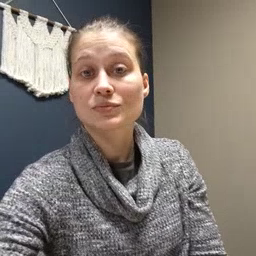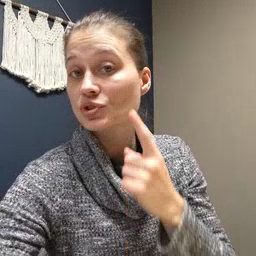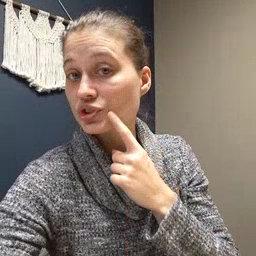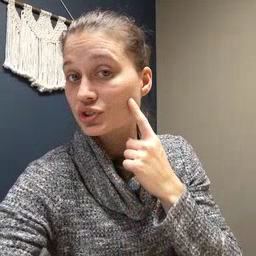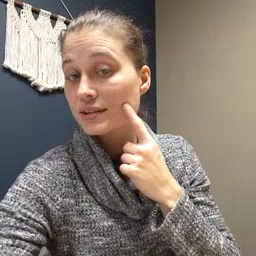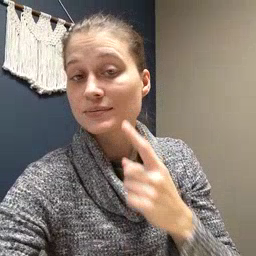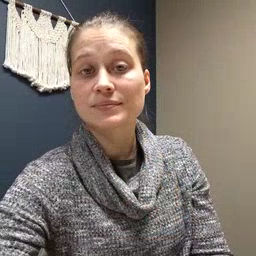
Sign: cheek